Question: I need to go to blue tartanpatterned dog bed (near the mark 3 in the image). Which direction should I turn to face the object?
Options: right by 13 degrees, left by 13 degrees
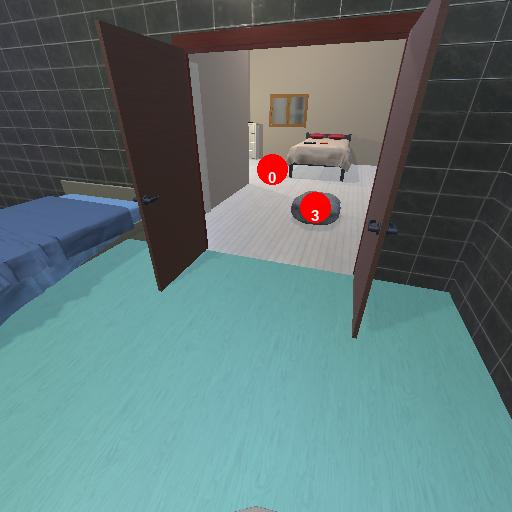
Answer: right by 13 degrees